Question: I have installed Titanium Studio and now I'm getting the error shown in the image when I try to run it. And nothing happens when clicked OK. I searched on the web and re-installed JRE 64bit, set jre/bin and jdk/bin in PATH environment variables, but didn't fix the issue. What am I supposed to do to solve this?
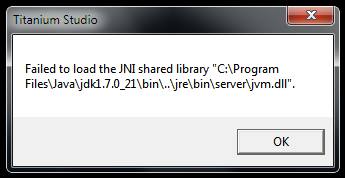
Answer: Did you read <URL>?
From Documentation:
> For Windows, the 32-bit version of Java JDK is required regardless of
whether Titanium is running on a 32-bit or 64-bit system.
Try to install additional 32bit version of Java (without removing the 64bit) and set the system variable.
Hope it helped you